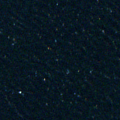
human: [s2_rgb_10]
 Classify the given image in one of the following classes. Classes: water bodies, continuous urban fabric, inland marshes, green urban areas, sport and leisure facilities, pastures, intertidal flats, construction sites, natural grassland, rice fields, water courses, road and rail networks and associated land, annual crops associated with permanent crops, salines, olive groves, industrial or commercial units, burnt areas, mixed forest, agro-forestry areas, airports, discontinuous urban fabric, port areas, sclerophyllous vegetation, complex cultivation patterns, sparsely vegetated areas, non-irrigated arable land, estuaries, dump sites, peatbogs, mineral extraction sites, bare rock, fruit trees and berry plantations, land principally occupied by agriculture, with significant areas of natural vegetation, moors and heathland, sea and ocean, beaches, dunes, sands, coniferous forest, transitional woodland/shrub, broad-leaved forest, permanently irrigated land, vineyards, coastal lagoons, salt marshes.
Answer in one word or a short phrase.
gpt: sea and ocean